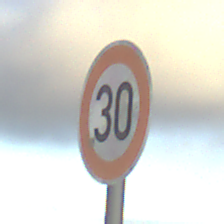
Verkehrszeichen: Geschwindigkeit30
Umgebung: Outdoor, Nature
Tageszeit: SunriseSunset
Wetter: PartlyCloudy
Licht: Natural
Jahreszeit: NotSpecified
Kontrast: HighContrast